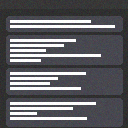
Screen state: on